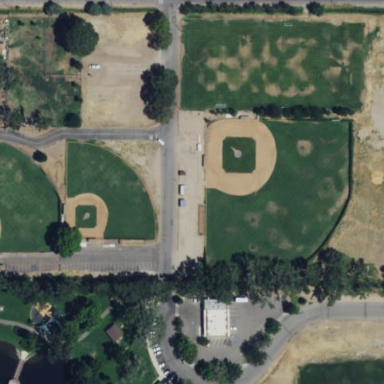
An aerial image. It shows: Baseball pitch for leisure land activities.